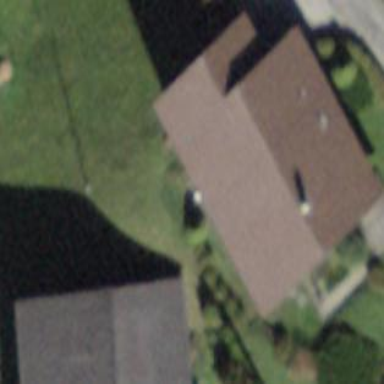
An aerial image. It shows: Simple house.